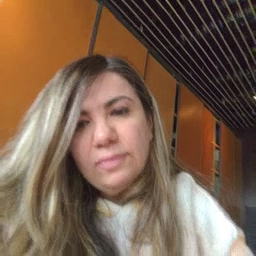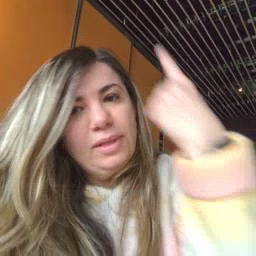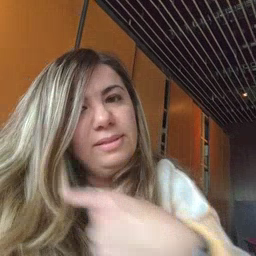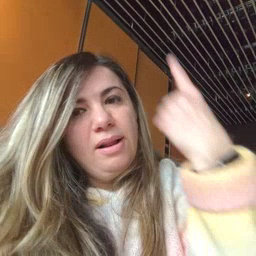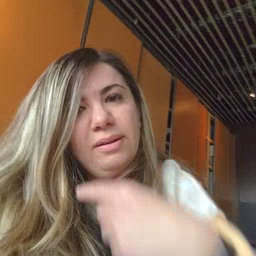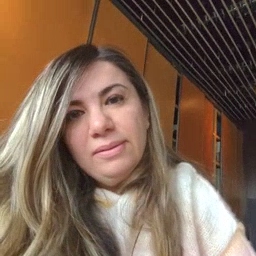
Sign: look